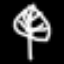
Label: leaf